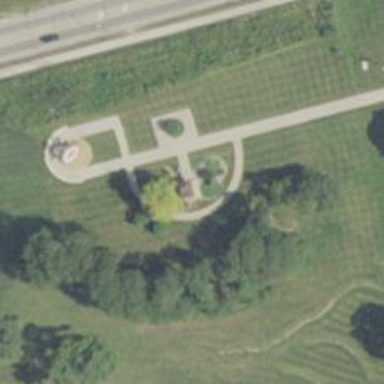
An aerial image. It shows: Historic monument.